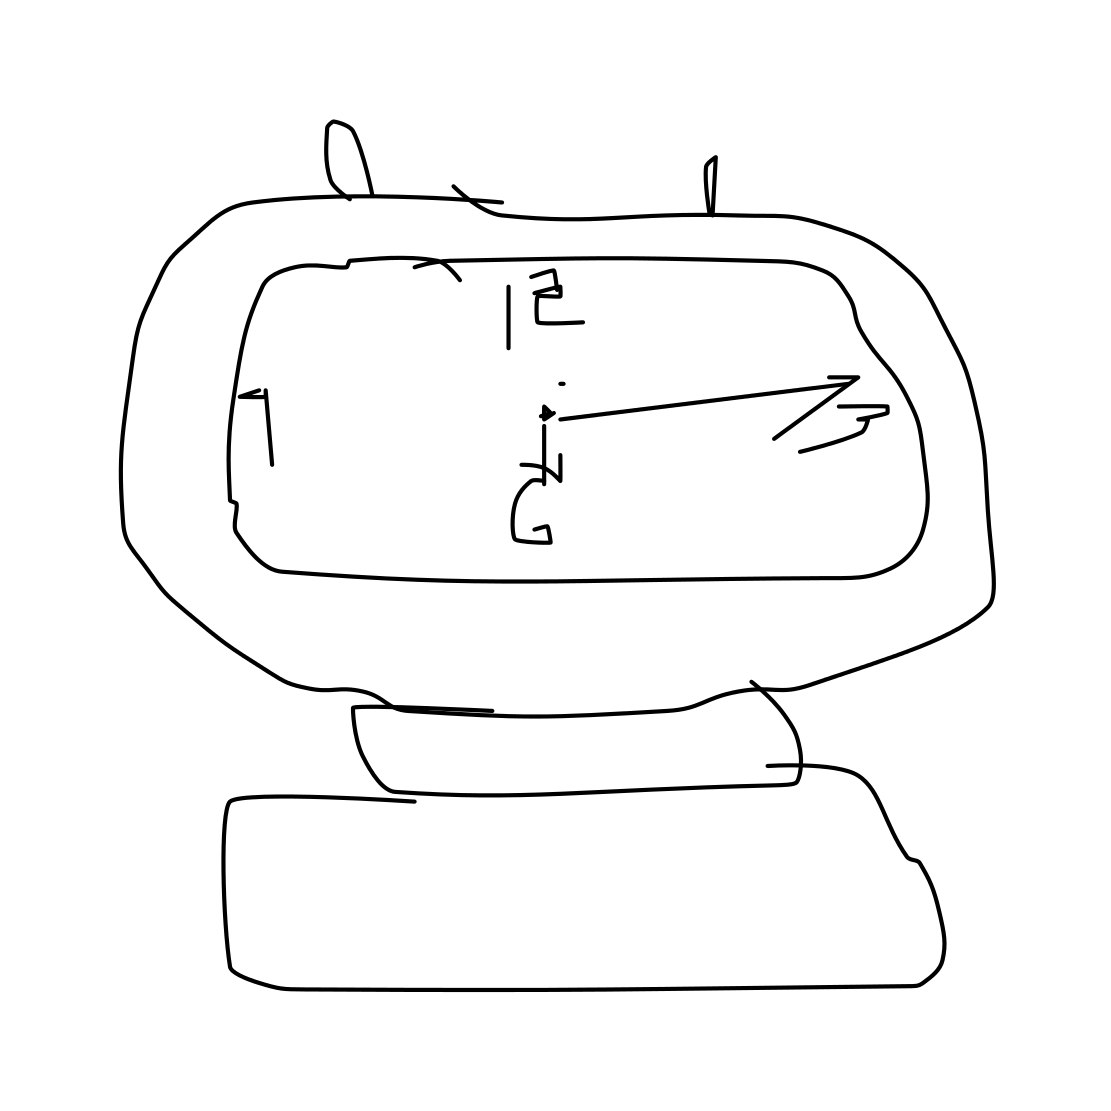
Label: alarm clock